Question: I want my 'GridLayout' to have rounded corners like the 3 'Buttons' do in the below picture. Does this require code that is different for rounding corners of Views such as 'Buttons', 'TextViews', etc?
'''
gameplayGL.setBackgroundResource(R.drawable.roundedcorners);
gameplayGL.setBackgroundColor(Color.BLUE);
gameplayGL.getBackground().setAlpha(35);
'''
roundedcorners.xml
'''
<shape
xmlns:android="http://schemas.android.com/apk/res/android"
android:shape="rectangle">
<corners
android:bottomLeftRadius="8dp"
android:bottomRightRadius="8dp"
android:topLeftRadius="8dp"
android:topRightRadius="8dp" />
</shape>
'''

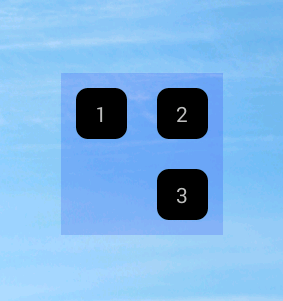
Answer: I'm pretty sure calling setBackgroundColor(Color.BLUE) overrides the setBackgroundResource() call.
Try making a different drawable resource that is this
'''
<shape
xmlns:android="http://schemas.android.com/apk/res/android"
android:shape="rectangle">
<corners
android:bottomLeftRadius="8dp"
android:bottomRightRadius="8dp"
android:topLeftRadius="8dp"
android:topRightRadius="8dp" />
<solid
android:color="#350000FF" />
</shape>
'''
Then setting the background of the gridview to that. You may have to play with the color value to get exactly what you want.